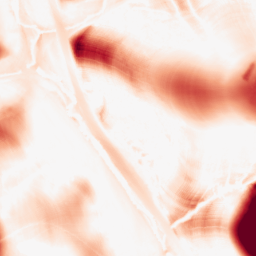
Category: morphological
Decomposition family: tophat
Decomposition parameters: size: 50
mode: white
Upsampling method: linear_exact
Upsampling parameters: scale: 4
Upsampling scale: 4